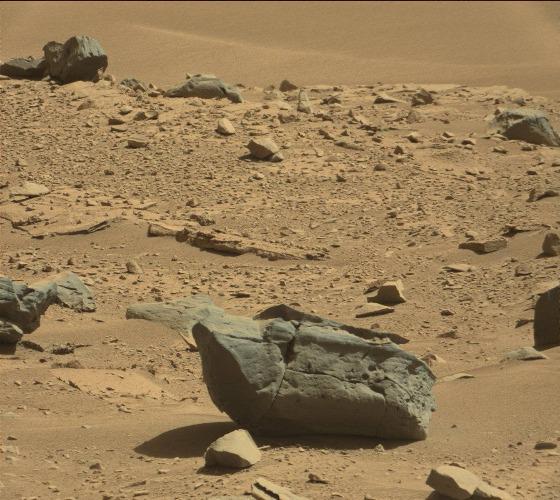
Terrain classes present: Bedrock, Gravel / Sand / Soil, Rock, Shadow